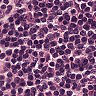
Metastatic tissue present: no